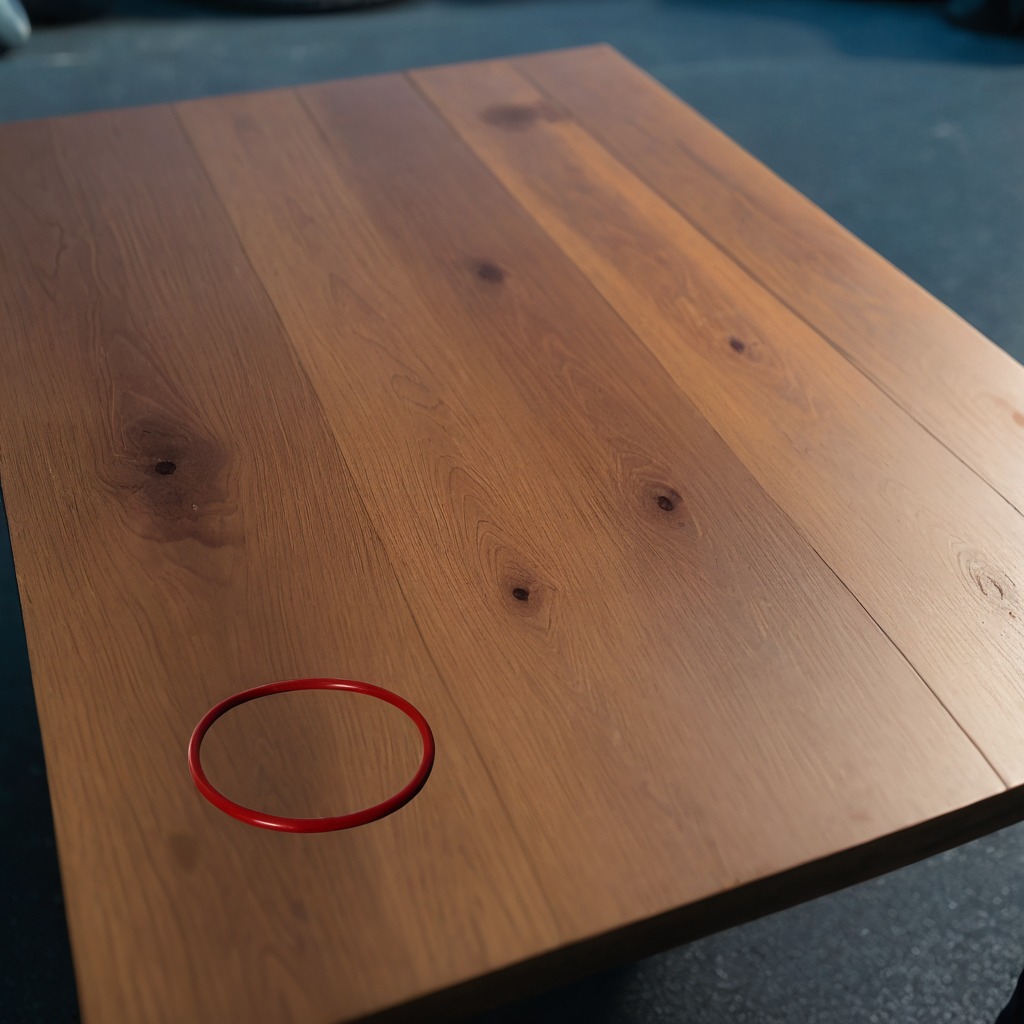
A rubber O-ring is lying on the table.